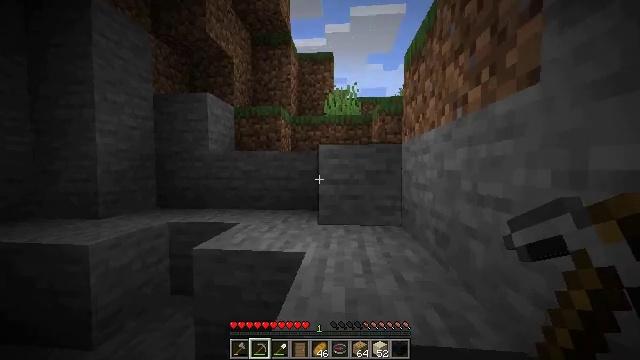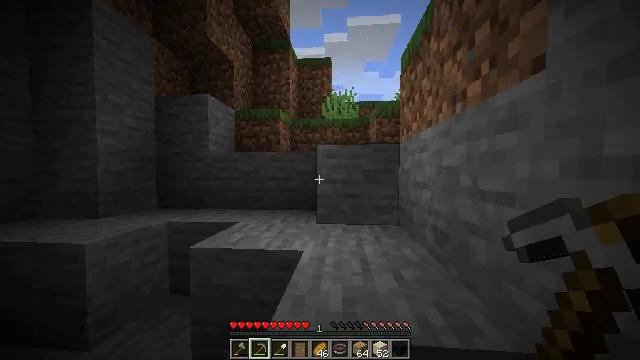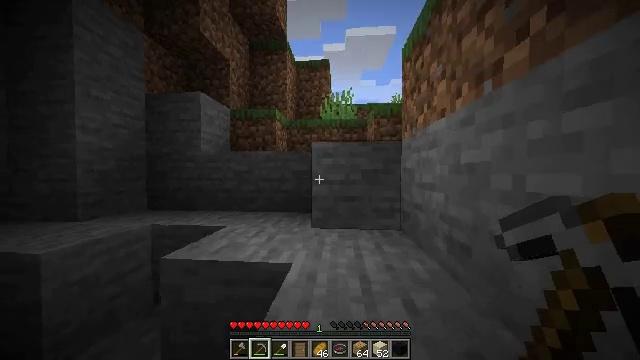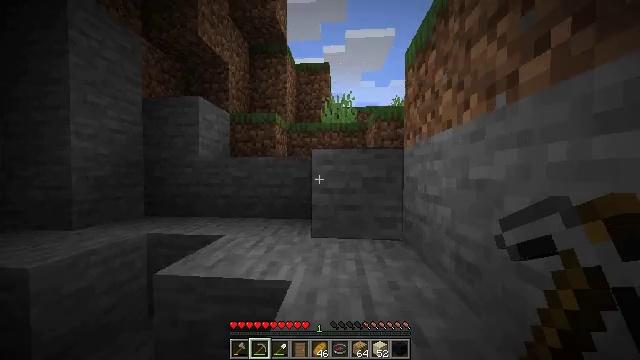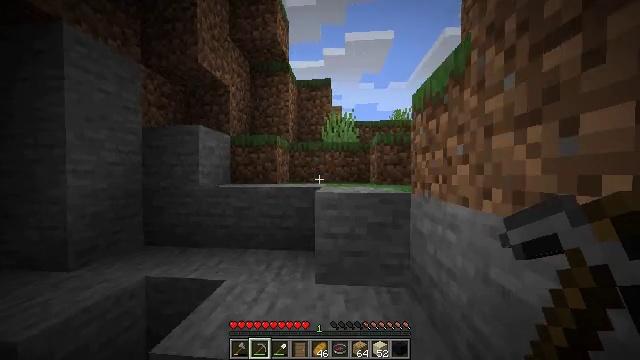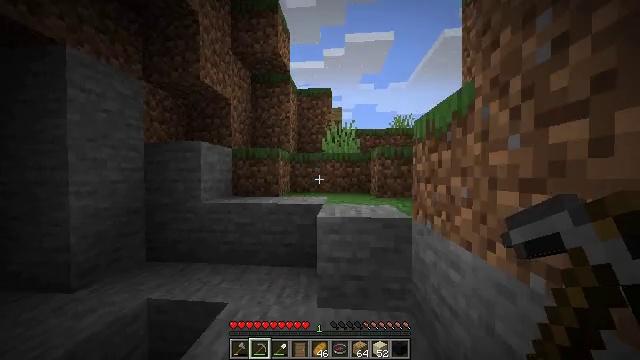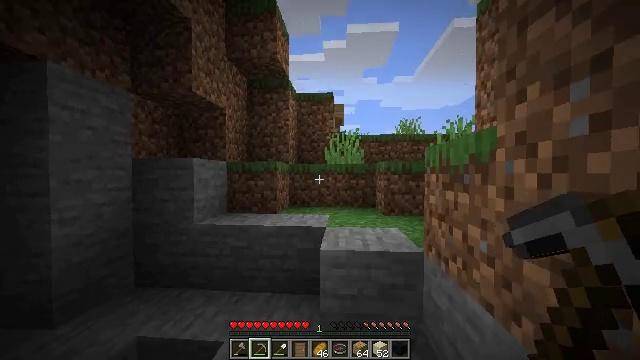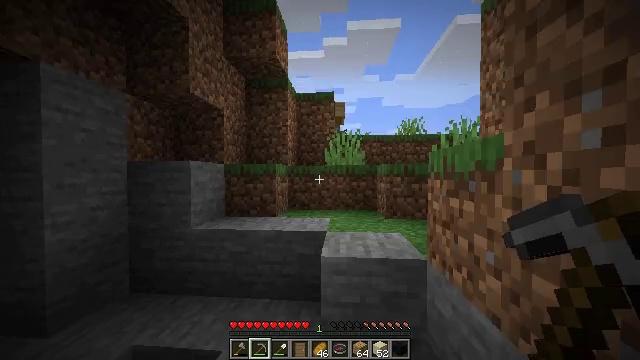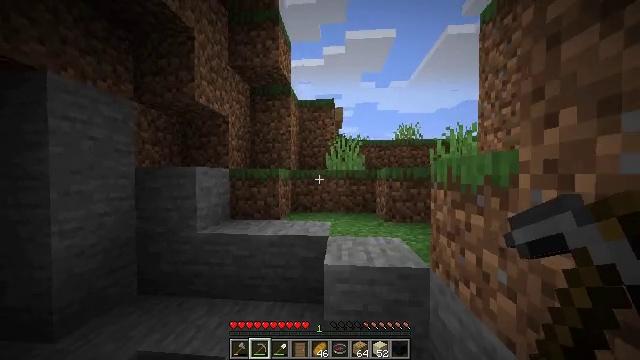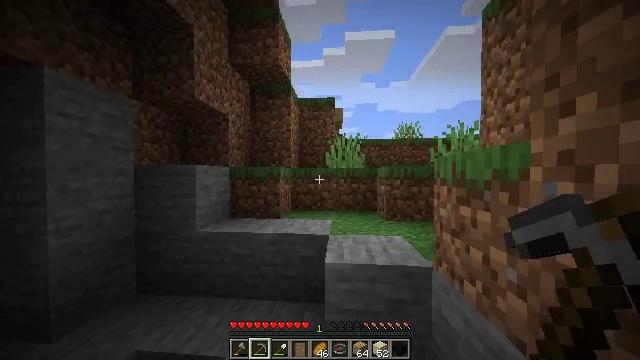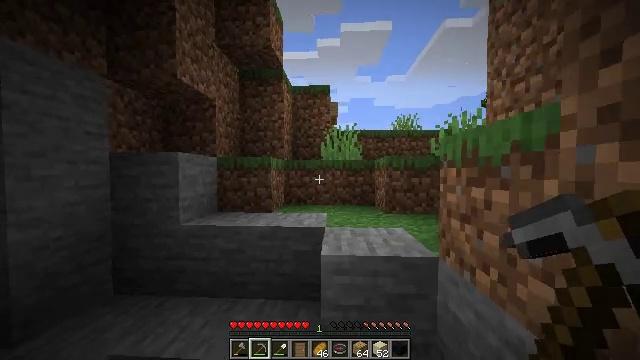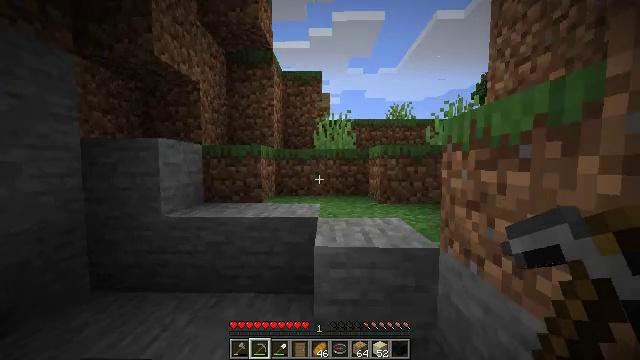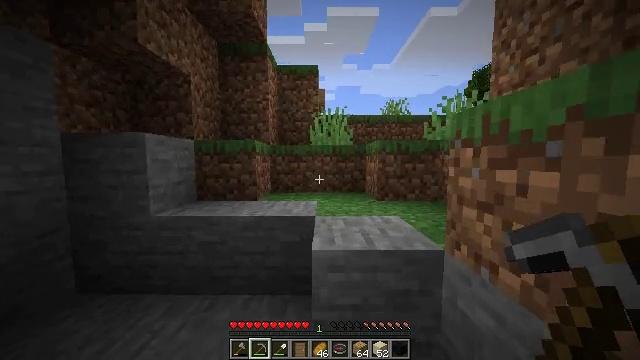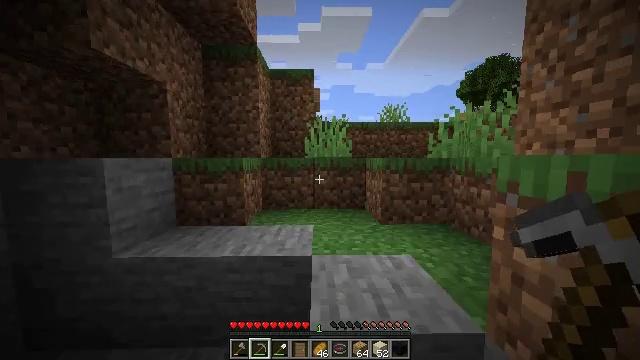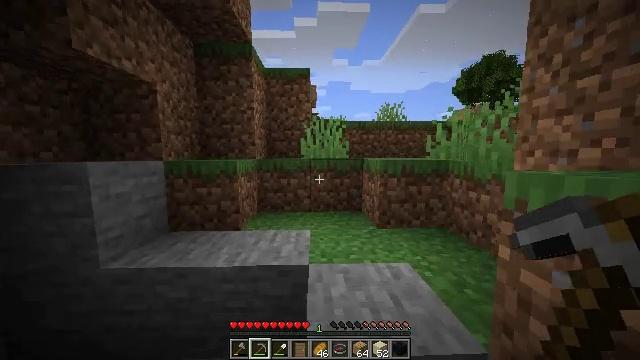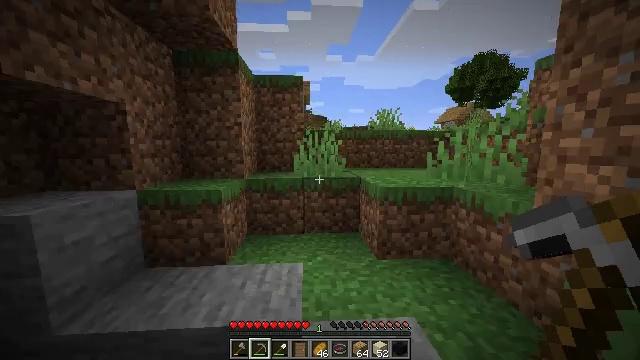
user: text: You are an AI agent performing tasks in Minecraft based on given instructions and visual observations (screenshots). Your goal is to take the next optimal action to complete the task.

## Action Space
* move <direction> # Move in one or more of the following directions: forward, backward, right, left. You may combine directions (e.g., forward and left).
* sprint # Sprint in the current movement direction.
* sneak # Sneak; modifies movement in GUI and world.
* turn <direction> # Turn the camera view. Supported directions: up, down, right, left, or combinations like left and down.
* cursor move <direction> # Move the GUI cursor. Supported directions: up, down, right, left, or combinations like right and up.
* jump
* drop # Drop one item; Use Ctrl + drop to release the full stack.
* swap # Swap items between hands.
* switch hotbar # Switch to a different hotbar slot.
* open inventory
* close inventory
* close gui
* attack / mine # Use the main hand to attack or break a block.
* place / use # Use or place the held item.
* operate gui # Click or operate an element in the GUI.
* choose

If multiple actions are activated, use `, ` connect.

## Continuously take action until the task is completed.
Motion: motion action
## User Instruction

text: Break the sugar cane.
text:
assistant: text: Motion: move forward, sprint, jump
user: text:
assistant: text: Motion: move forward, sprint, jump
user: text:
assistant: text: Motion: move forward, sprint, jump
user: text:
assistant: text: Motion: move forward, sprint, jump
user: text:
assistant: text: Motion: move forward, sprint, jump
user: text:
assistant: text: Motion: move forward, sprint, jump
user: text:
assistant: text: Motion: move forward, sprint, jump
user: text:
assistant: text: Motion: move forward, sprint, jump
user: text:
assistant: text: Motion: move forward, sprint, jump
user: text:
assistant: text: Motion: move forward, sprint, turn right, jump
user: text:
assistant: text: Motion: move forward, sprint, turn right and down, jump
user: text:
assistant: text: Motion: move forward, sprint, turn right and down, jump
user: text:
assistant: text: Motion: move forward, sprint, turn right, jump
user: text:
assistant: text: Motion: move forward, sprint, jump
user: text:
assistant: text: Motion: move forward, sprint, turn right and down, jump
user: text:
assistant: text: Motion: move forward, sprint, jump
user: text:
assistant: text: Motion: move forward, sprint, jump
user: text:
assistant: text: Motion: move forward, sprint, jump
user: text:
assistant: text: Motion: move forward, sprint, jump
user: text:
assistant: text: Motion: move forward, sprint, jump
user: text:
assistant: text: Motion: move forward, sprint, turn right and down, jump
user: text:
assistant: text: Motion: move forward, sprint, turn right and down, jump
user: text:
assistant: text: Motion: move forward, sprint, turn right and down, jump
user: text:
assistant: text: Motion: move forward, sprint, turn right, jump
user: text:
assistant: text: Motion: move forward, sprint, jump
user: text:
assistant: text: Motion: move forward, sprint, jump
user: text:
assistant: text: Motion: move forward, sprint, jump
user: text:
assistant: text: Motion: move forward, sprint, jump
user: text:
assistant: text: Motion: move forward, sprint, jump
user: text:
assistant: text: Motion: move forward, sprint, jump